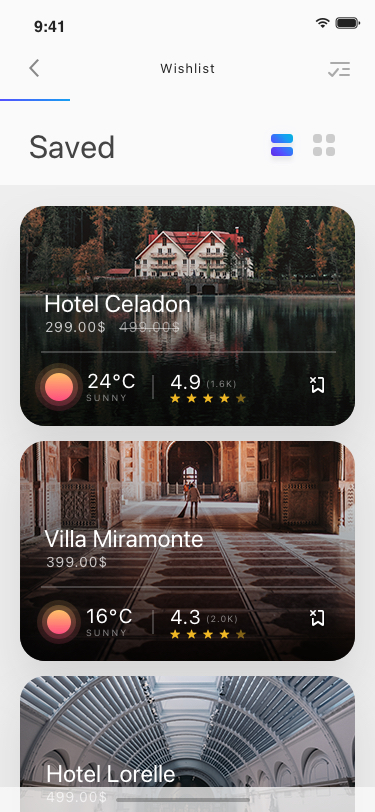
Text in this UI design:
(1.6k)
4.9
sunny
24°C 
499.00$
299.00$
Hotel Celadon
(2.0k)
4.3
sunny
16°C 
399.00$
Villa Miramonte
(2.0k)
499.00$
Hotel Lorelle
Saved
Wishlist
9:41